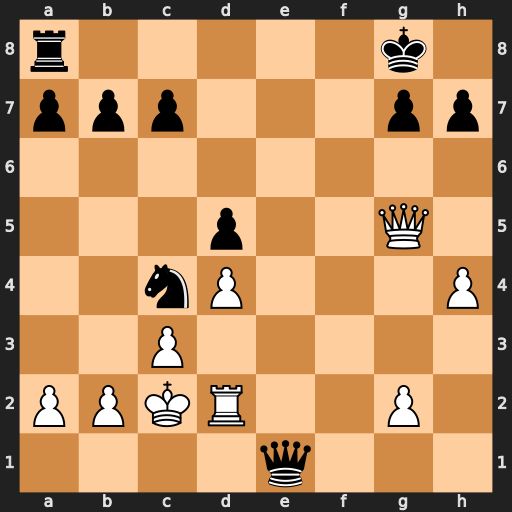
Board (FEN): r5k1/ppp3pp/8/3p2Q1/2nP3P/2P5/PPKR2P1/4q3
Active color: w
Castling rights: -
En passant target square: -
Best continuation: Qxd5+ Kh8 Qxc4